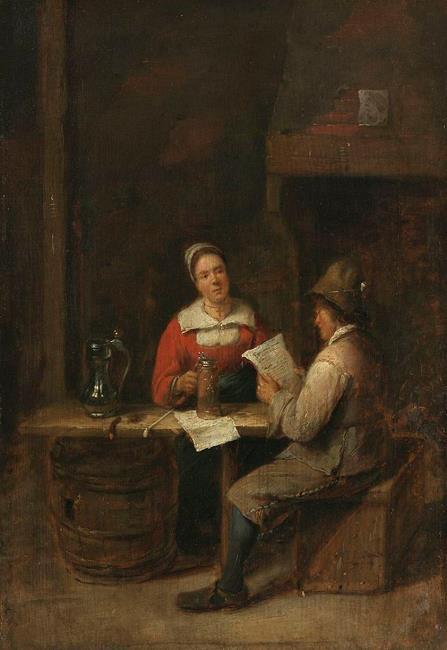
Title: Man with letter and woman with a jar in an interior
Artist: Gillis van Tilborgh (II) according to website Alte Pinakothek Munich, retrieved June 2018
Earliest date: 1640
Latest date: 1678
Genre: painting
Iconography: Tobacco
Keywords: genre, inn, man, woman, letter (correspondence), sitting, table, bench, barrel (container), reading, jug (vessel), stoneware, mantelpiece, pipe